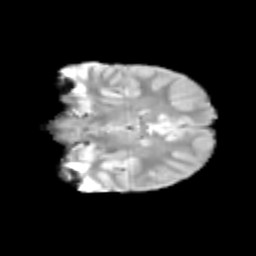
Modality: T2w
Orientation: coronal
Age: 11
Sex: male
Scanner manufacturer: siemens
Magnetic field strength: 3 T
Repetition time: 3.8 s
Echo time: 0.07 s